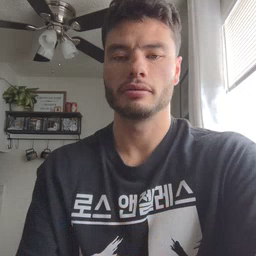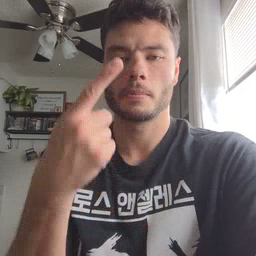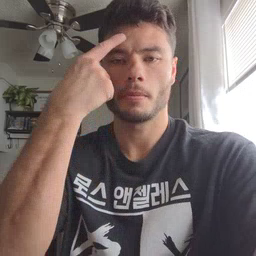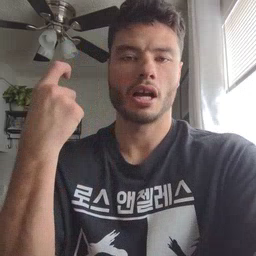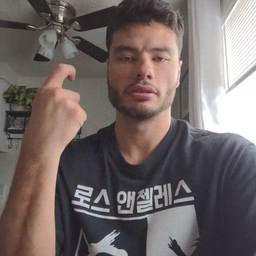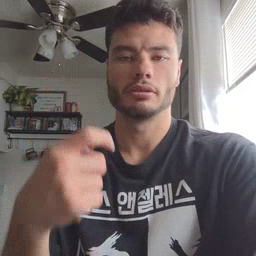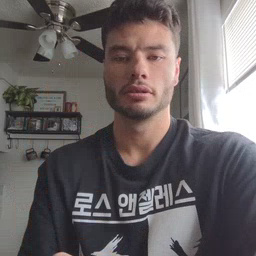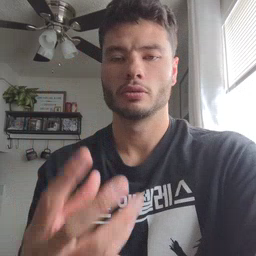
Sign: because